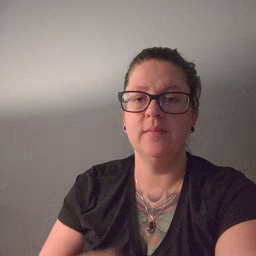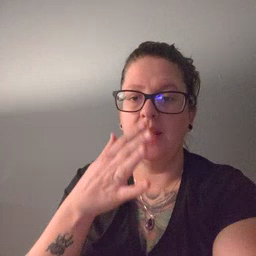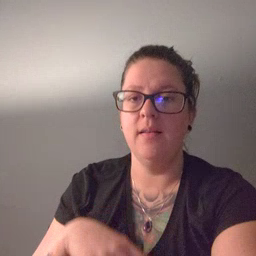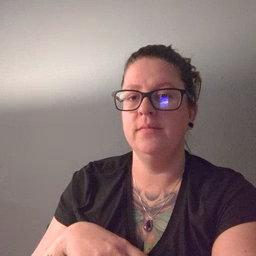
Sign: snack